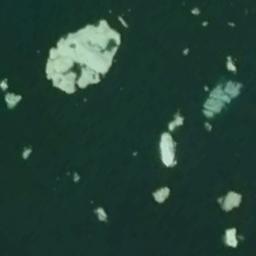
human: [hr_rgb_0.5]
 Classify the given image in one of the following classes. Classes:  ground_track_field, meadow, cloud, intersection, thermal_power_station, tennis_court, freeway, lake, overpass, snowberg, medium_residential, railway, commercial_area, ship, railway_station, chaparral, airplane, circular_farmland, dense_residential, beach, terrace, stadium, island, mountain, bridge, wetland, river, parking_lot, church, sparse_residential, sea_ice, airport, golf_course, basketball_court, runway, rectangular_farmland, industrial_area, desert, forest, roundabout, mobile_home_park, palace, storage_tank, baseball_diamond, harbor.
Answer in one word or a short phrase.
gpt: sea_ice